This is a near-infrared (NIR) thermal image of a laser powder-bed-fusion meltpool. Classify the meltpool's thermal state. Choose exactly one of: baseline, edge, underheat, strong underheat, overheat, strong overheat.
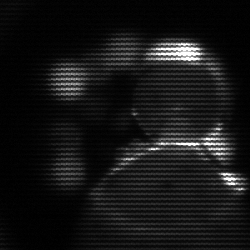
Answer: edge